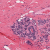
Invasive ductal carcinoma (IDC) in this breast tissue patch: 0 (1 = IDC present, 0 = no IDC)